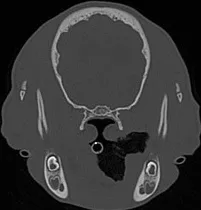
Representative multiplanar views of the surgical planning CT. (A-C) Transverse, sagittal and dorsal bone window views of the left caudal mandible. No evidence of lysis or periosteal reaction.
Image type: radiology (ct)